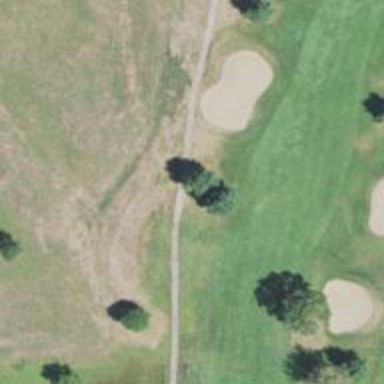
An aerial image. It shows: Path for both road and golf.